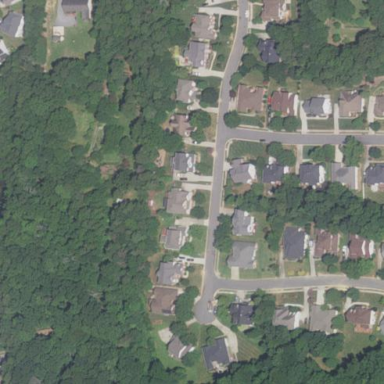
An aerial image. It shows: Residential area composed of single-family homes.